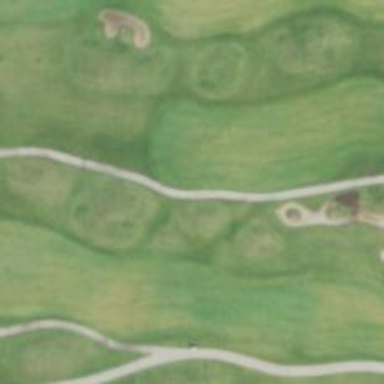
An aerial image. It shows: Service road designated as golf cart path.